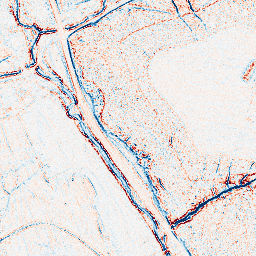
Category: edge_preserving
Decomposition family: bilateral
Decomposition parameters: d: 5
sigma_color: 50
sigma_space: 100
Upsampling method: bspline
Upsampling parameters: scale: 2
Upsampling scale: 2